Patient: sex F, age 56
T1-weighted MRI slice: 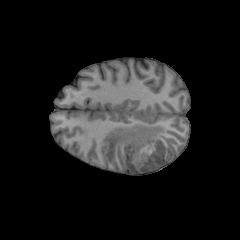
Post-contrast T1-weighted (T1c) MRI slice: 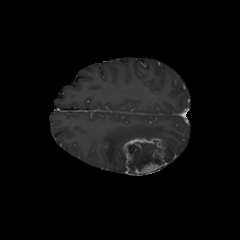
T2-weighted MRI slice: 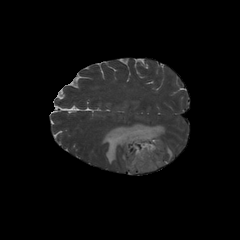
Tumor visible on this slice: yes
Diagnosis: Glioblastoma, IDH-wildtype
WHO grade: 4